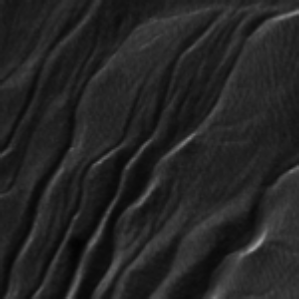
Label: frost